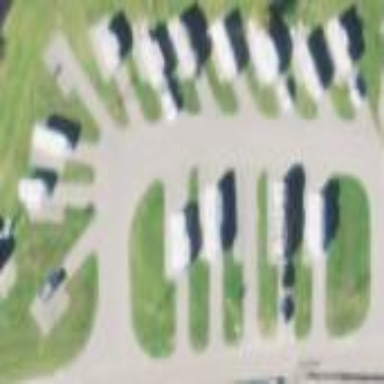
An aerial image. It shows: Caravan site for tourism.